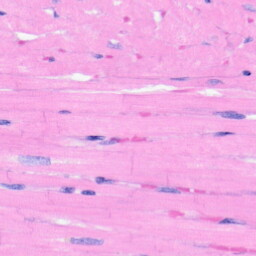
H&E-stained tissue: Heart